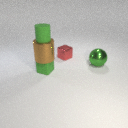
small green rubber cylinder above small green rubber cube